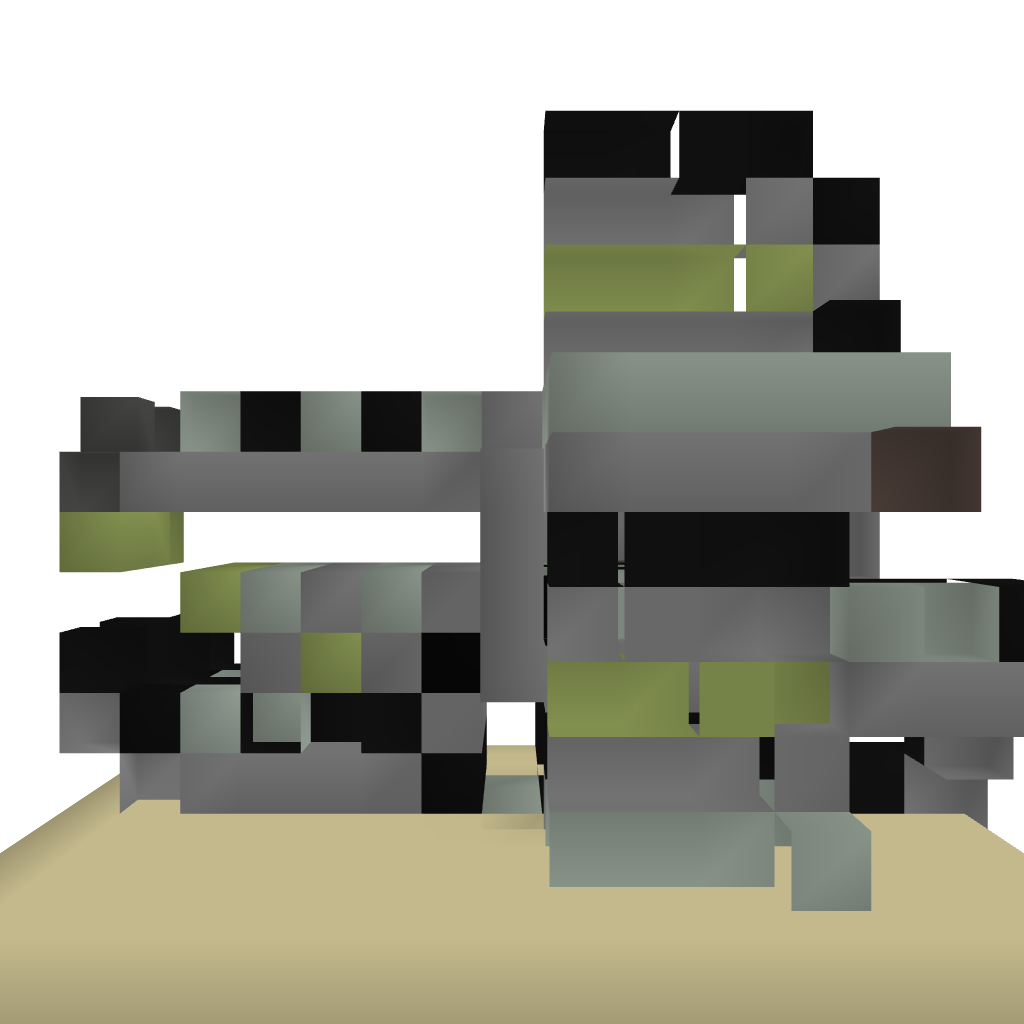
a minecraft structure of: Redstone "Brain"